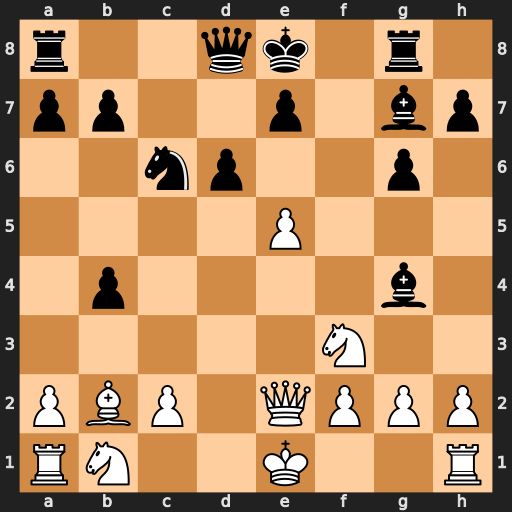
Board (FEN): r2qk1r1/pp2p1bp/2np2p1/4P3/1p4b1/5N2/PBP1QPPP/RN2K2R
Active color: w
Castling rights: KQq
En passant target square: -
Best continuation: Qc4 Rf8 Qxg4